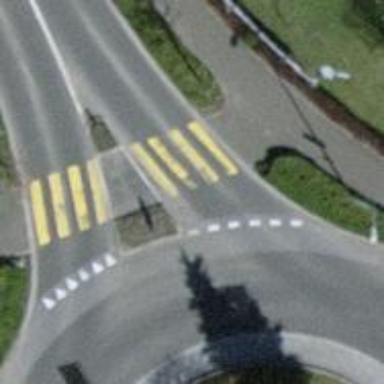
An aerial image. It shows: Uncontrolled zebra crossing on the road.